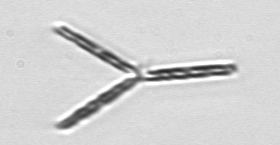
Label: Thalassionema